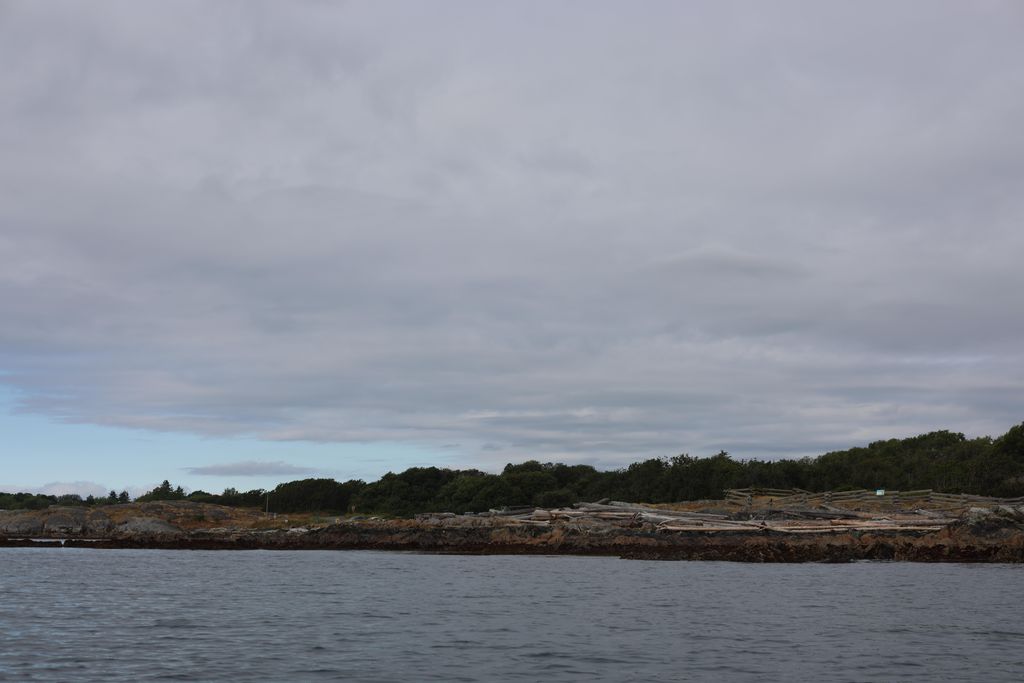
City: victoria